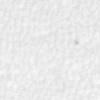
Label: no_change